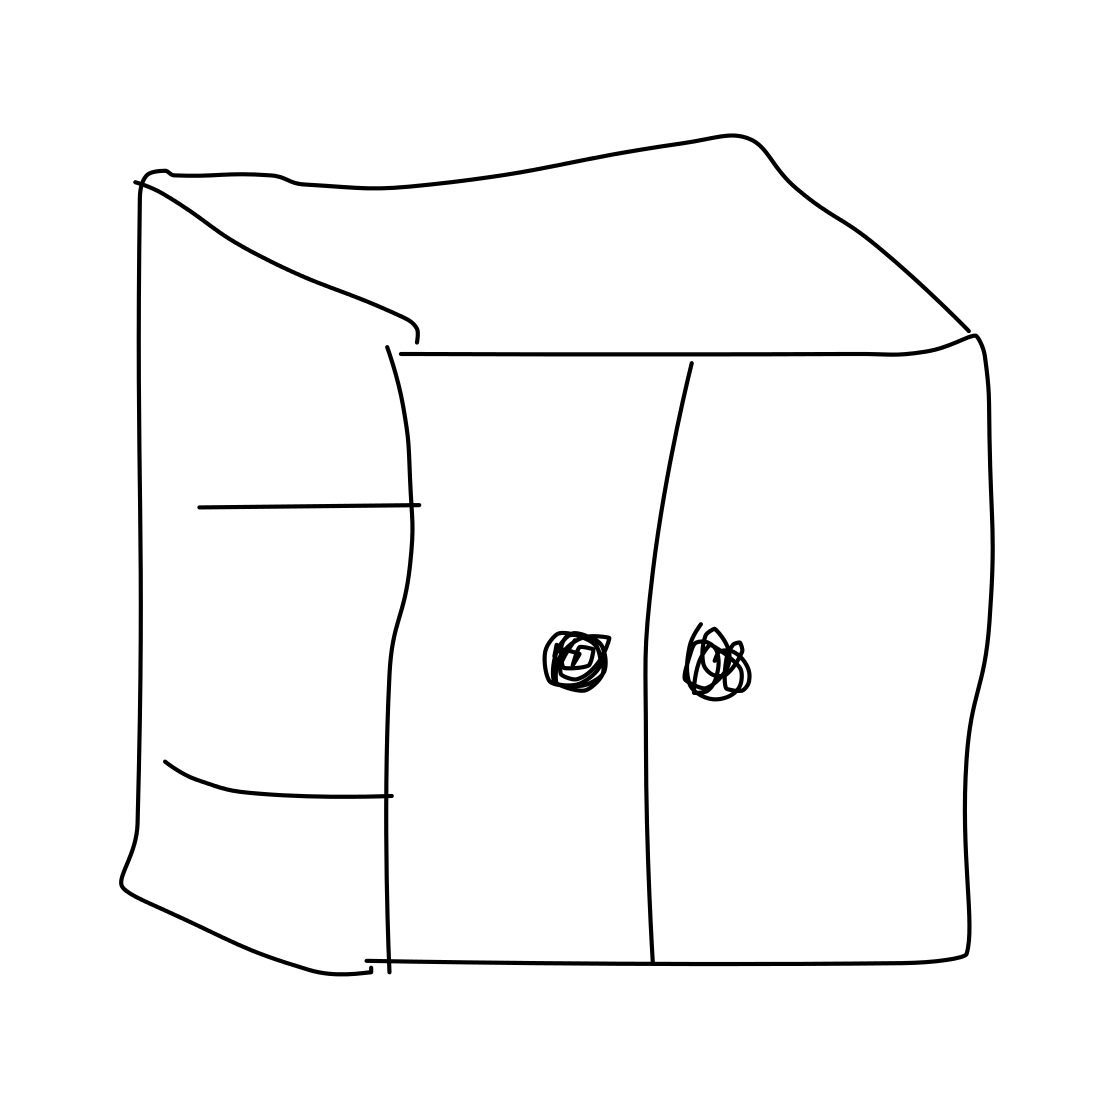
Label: bookshelf